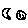
Label: moon